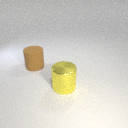
large yellow metal cylinder to the right of large brown rubber cylinder